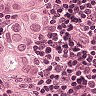
Metastatic tissue present: yes